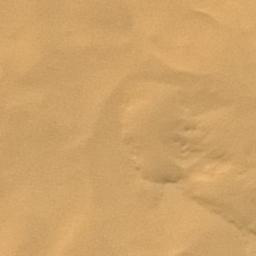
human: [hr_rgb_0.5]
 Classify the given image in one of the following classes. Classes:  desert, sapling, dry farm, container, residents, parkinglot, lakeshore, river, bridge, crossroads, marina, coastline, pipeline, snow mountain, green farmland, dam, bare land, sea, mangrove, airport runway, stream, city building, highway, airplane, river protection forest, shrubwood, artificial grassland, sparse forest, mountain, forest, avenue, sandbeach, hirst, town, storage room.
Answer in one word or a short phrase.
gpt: desert